Aerial crown-view tile of a tropical tree (Barro Colorado Island, Panama), acquired 20240918:
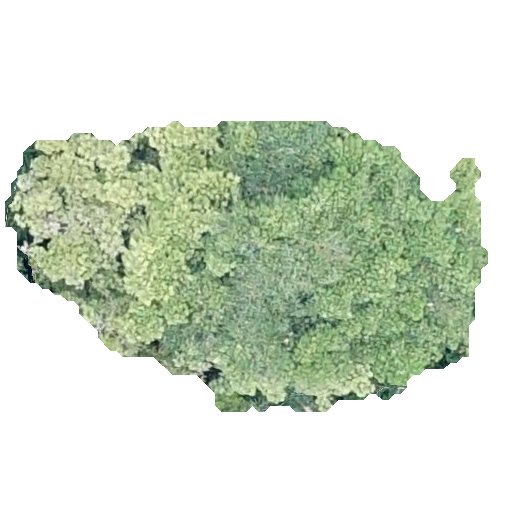
Species: Sterculia apetala
GBIF accepted scientific name: Sterculia apetala
Crown area: 164.324 m²